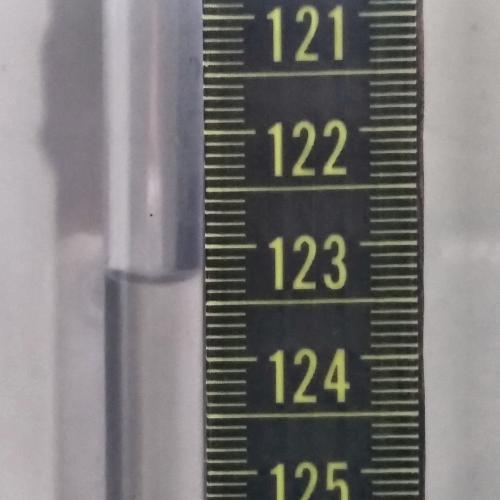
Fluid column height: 123.3 cm